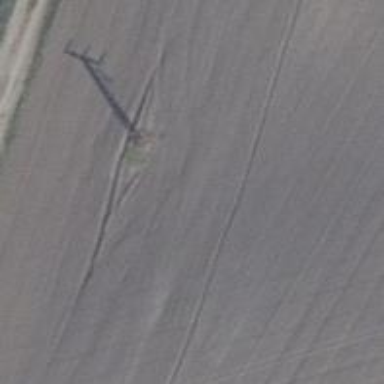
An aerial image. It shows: Power pole.